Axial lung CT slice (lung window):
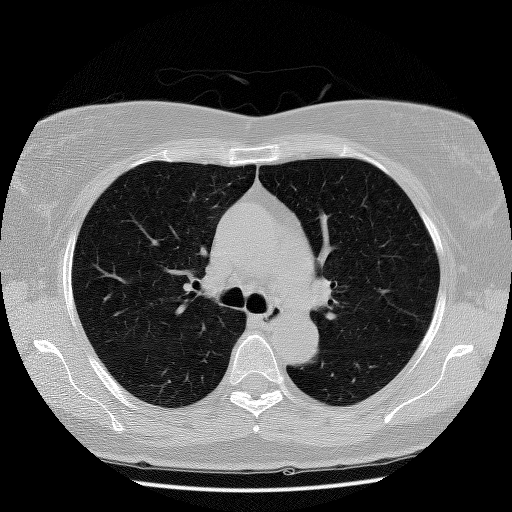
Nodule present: no